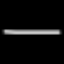
Label: line